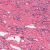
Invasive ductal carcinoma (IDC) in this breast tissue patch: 1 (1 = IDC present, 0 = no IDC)